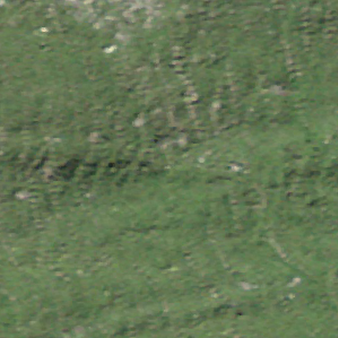
Label: other